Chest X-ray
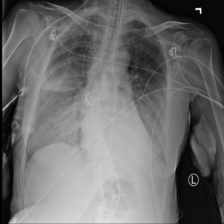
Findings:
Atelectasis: negative
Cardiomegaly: negative
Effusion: positive
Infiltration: positive
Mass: negative
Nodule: negative
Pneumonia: negative
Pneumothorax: negative
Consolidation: positive
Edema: negative
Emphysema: negative
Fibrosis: negative
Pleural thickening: negative
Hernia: negative